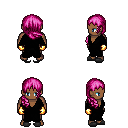
a pixel art fantasy rpg character, male body template, human, dark skin, black robe, gold greaves, pink right-swept hairstyle, gold gloves, gray slippers, four views (front, back, left, right), 2x2 character sprite sheet, small pixel art, hard edges, no anti-aliasing